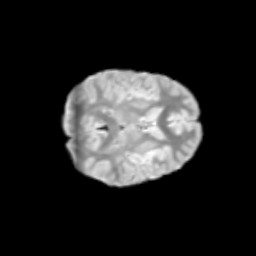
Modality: T2w
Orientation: axial
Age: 12
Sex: female
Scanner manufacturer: siemens
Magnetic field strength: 3 T
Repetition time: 3.8 s
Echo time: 0.07 s